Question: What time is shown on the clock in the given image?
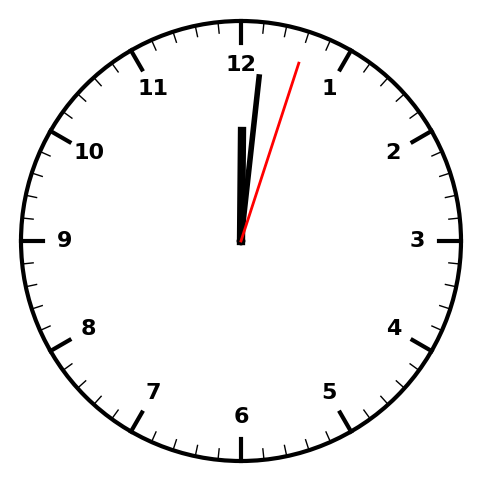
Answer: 12:01:03